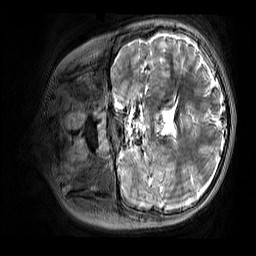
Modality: T2w
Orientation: coronal
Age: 9
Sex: male
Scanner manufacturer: siemens
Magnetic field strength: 3 T
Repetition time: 3.2 s
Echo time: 0.408 s